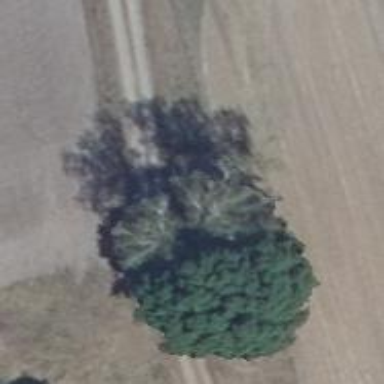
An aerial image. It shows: Hunting stand.